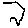
Label: hexagon